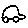
Label: car